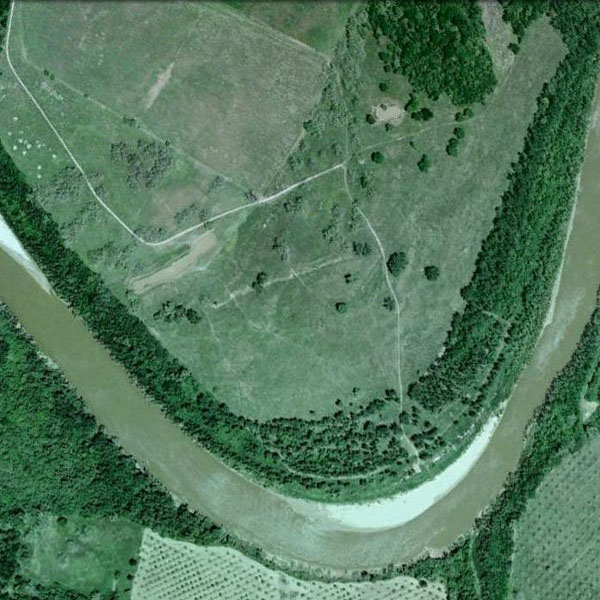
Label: River